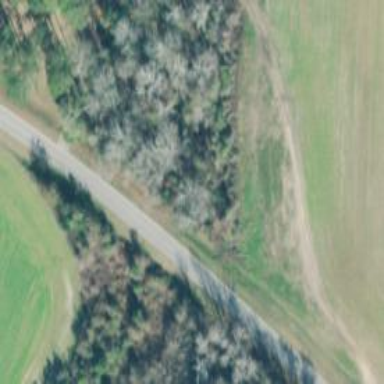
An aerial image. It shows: Culvert tunnel.